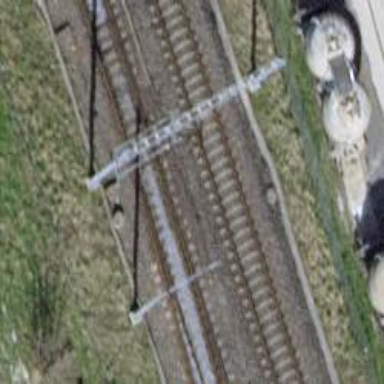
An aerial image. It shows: Railway switch.